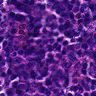
Metastatic tissue present: no